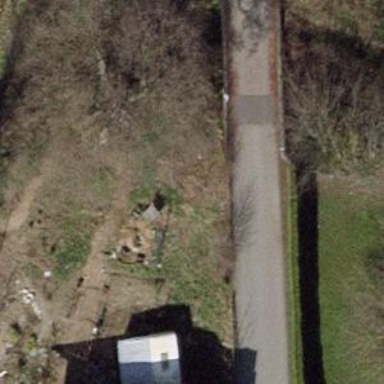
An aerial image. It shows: Residential road with bridge.